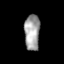
Tissue: skin
Cell type: T cells
Senescence score: 0.7292
Nuclear area (px): 537
Mean DAPI intensity: 162.762